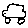
Label: car